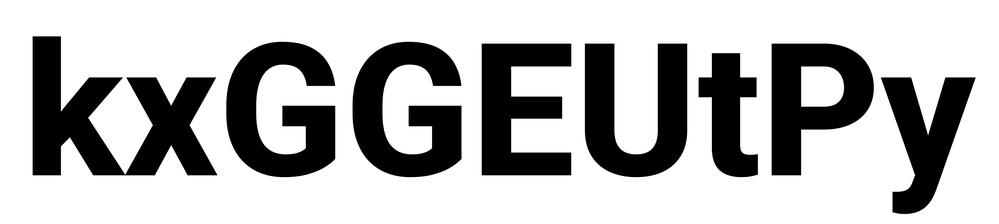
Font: Roboto_ExtraBold